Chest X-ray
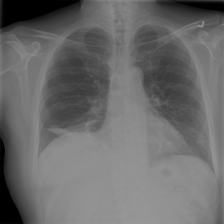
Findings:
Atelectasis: negative
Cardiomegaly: negative
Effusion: negative
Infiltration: negative
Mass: negative
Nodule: negative
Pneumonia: negative
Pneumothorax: negative
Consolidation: negative
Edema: negative
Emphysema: negative
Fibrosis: negative
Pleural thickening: negative
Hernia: negative